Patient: sex F, age 43
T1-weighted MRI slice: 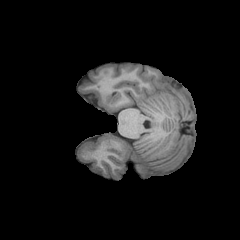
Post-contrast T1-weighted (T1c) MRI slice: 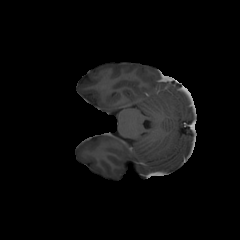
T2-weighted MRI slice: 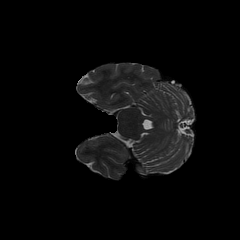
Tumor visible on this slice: no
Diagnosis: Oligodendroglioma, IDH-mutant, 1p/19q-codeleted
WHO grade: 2